Question: Is it possible to make textfield or other UI to fill screen width? Something like "match_parent" or "fill_parent" in Android.

..
If not, is it a right solution to use "willRotateToInterfaceOrientation" and every time calculate new size?
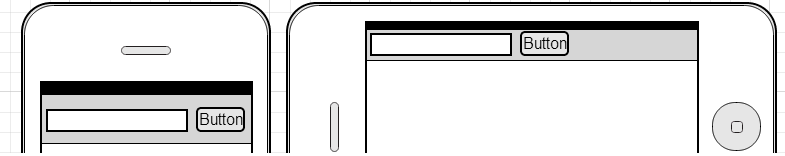
Answer: You should Read <URL> from the View Programming Guide.
Check 'Size Inspector' in your 'Interface Builder'.
Check out these Beautiful Links :
<URL>
and
<URL>
with this SO Question : <URL>